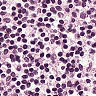
Metastatic tissue present: no